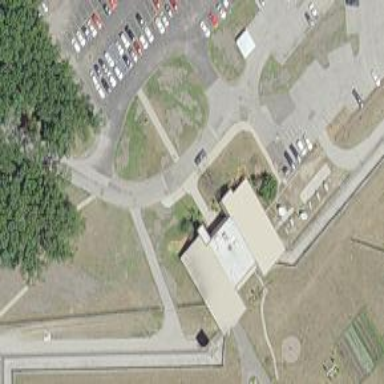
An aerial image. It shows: Prison.